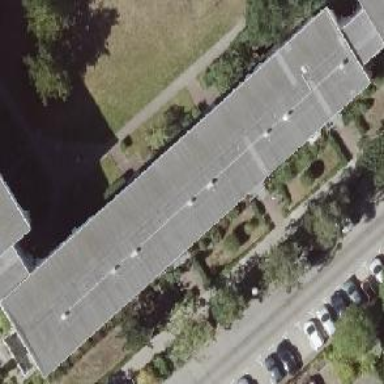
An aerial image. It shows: Building with apartments and flat roof.